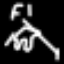
Label: frog